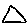
Label: triangle